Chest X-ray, PA view. Patient: 60 years old, sex M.
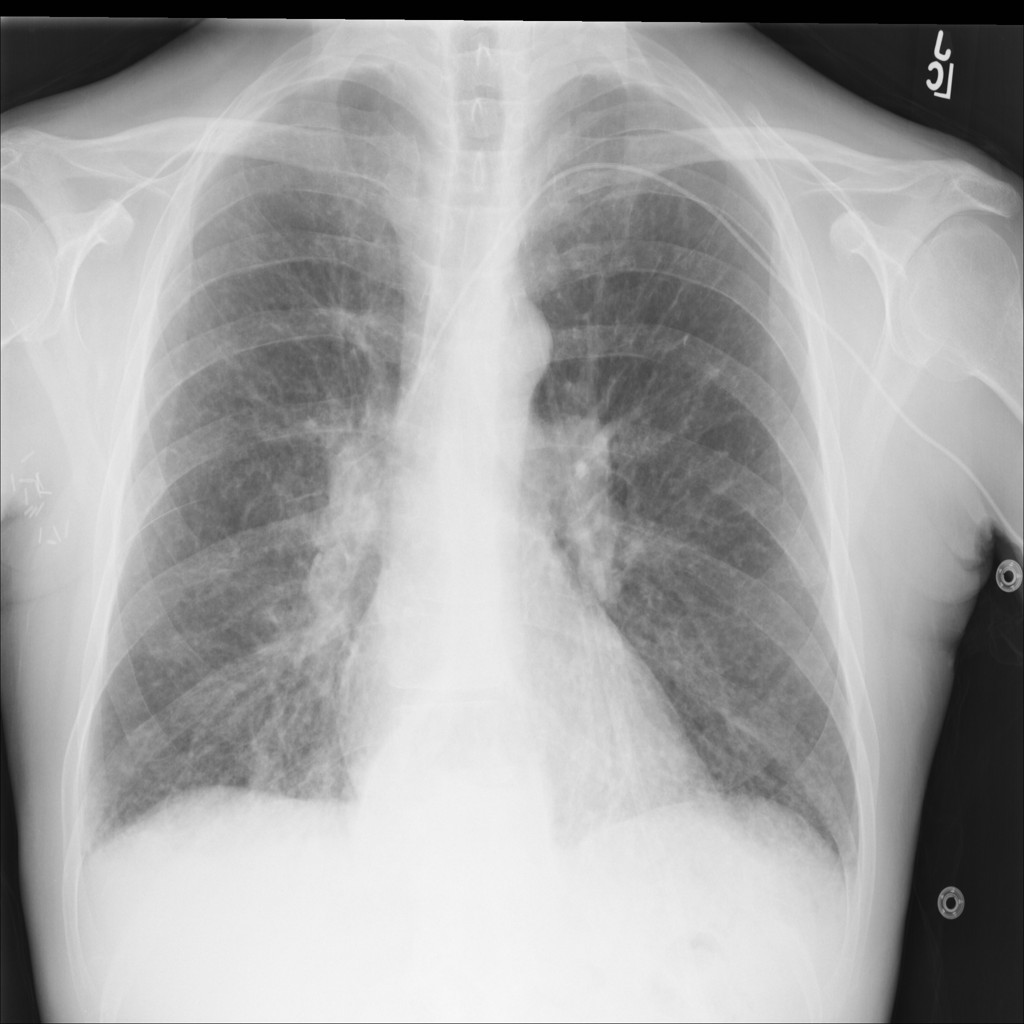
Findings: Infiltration